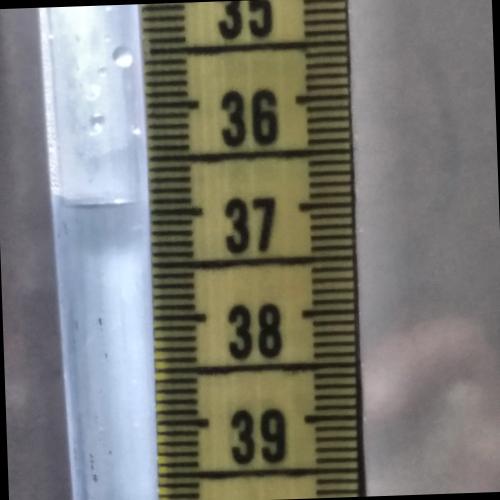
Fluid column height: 36.9 cm